Question: I got the following constellation of '<div>'-elements:
'''
<div class="root">
<div class="mainContainer">
<div class="menuBarContainer"></div>
<div class="appBoxContainer"></div>
</div>
<div class="sidebarContainer"></div>
</div>
'''
Now, I want them to arrange on my page as depicted in the follwing picture:

Which would be the best way to arrange the '<div>' in CSS?
My problem is that the boxes try to fit in one line, even if I set the 'width'-attribute to 100%.
I want the site to be fully responsive and the 'sidebarContainer'-element is linked to a button which toggles its visibility.
What can I do to make the 'mainContainer'-element take the full width of the page ('root') when the sidebar is invisible ('width: 0')?
Thanks in advance!
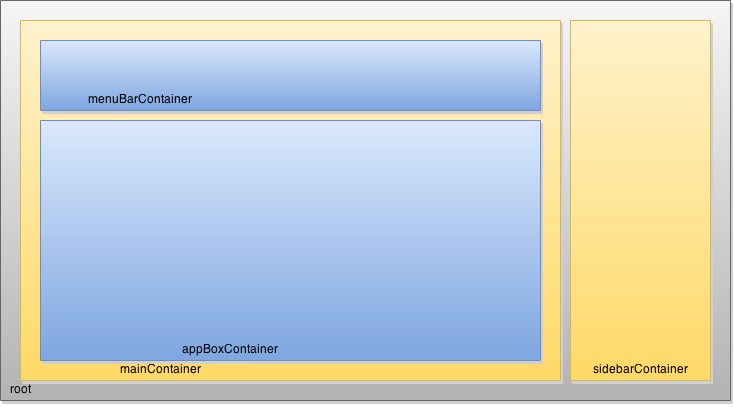
Answer: Look into <URL>, they're practically made for this desktop-application like layout.
Row <URL> for for '.root', column direction for '.mainContainer'
For responsive design you can use <URL> to hide the '.sidebarContainer' below a certain screen size, even depending on device orientation.
Or simply change the root flexbox to column direction to display it below the main content.